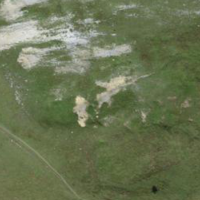
EUNIS habitat code: 23
Species observed at this site:
Dactylorhiza majalis